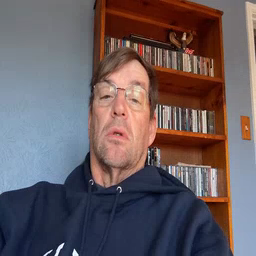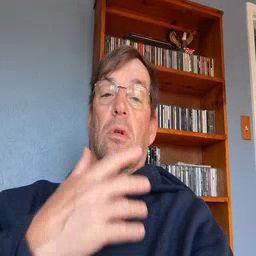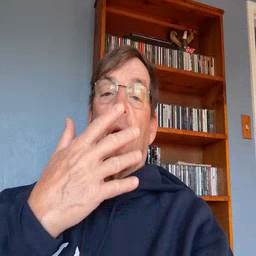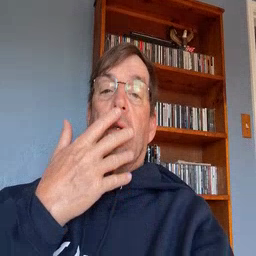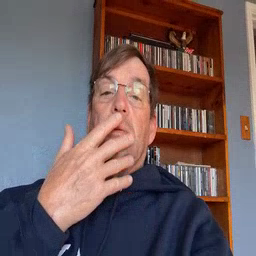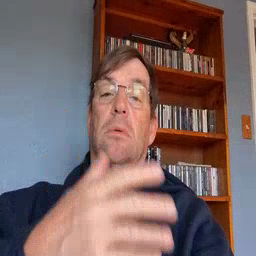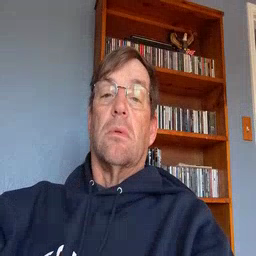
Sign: grass